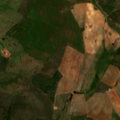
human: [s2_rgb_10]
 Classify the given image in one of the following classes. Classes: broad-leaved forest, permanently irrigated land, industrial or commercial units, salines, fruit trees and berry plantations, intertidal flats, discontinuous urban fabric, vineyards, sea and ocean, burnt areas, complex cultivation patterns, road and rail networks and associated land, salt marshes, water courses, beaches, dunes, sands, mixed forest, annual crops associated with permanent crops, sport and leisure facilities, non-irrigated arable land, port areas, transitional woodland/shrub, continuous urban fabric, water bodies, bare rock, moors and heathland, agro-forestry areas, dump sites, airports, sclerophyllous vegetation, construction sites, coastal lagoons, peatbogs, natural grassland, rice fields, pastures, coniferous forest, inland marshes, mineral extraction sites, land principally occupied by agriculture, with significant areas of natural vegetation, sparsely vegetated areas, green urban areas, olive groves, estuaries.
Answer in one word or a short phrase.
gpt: continuous urban fabric